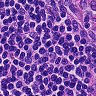
Metastatic tissue present: no